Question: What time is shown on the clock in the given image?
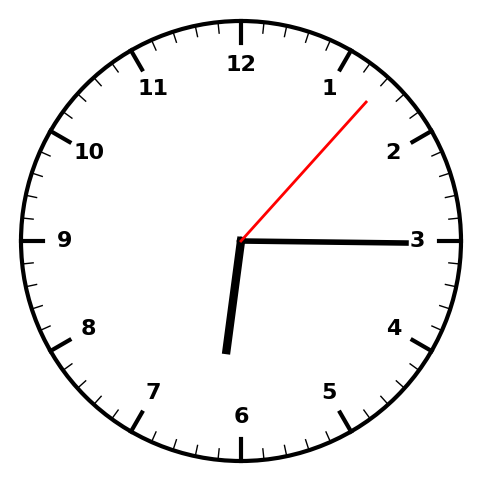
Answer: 06:15:07